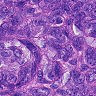
Metastatic tissue present: yes